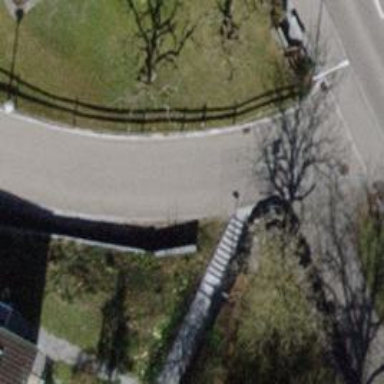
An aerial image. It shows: Excellent visible footway with asphalt surface.